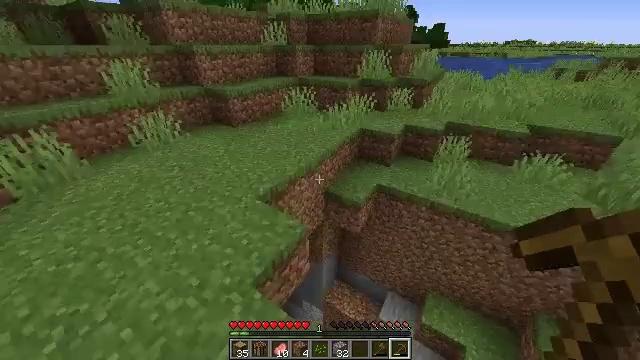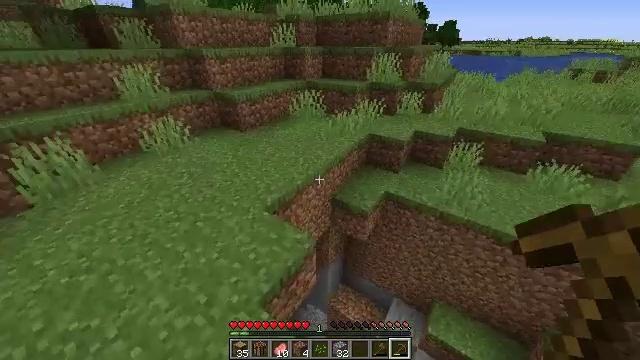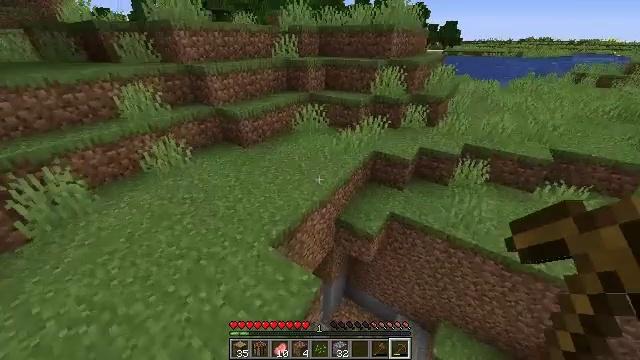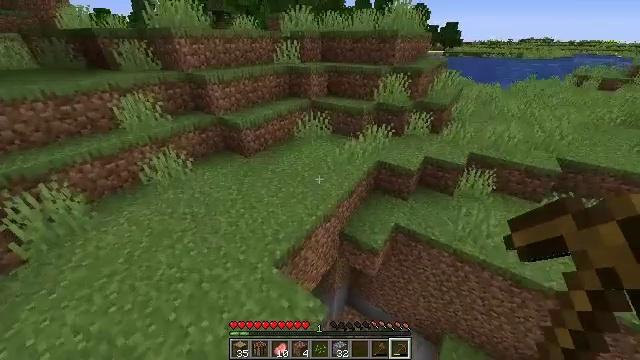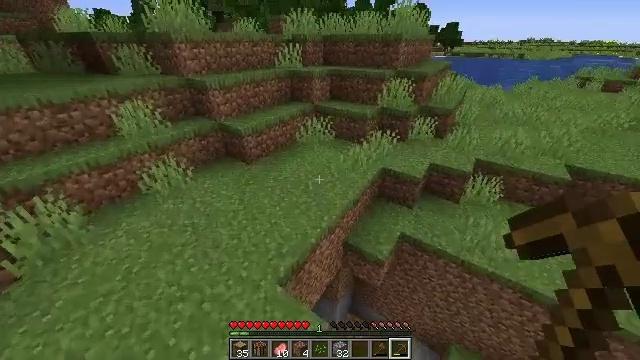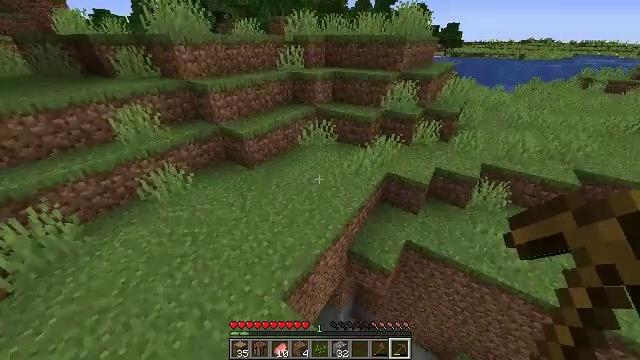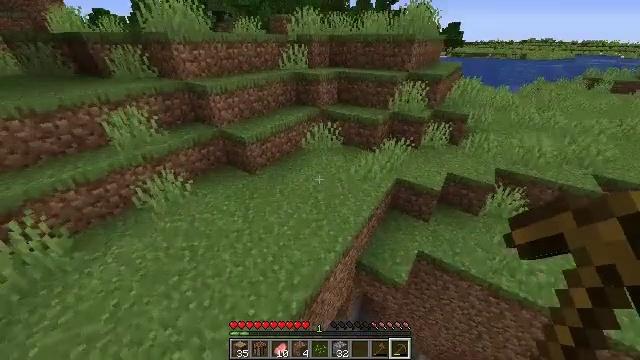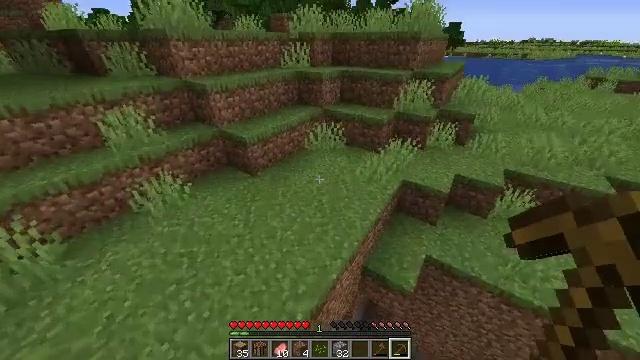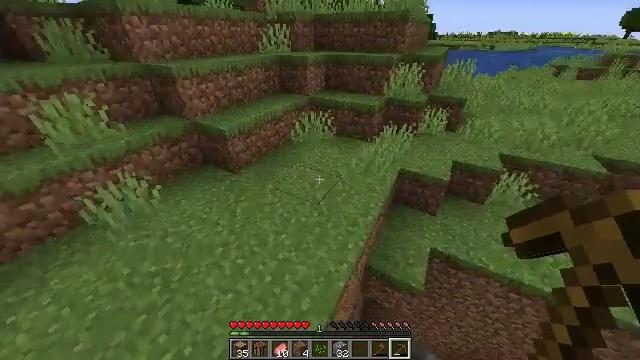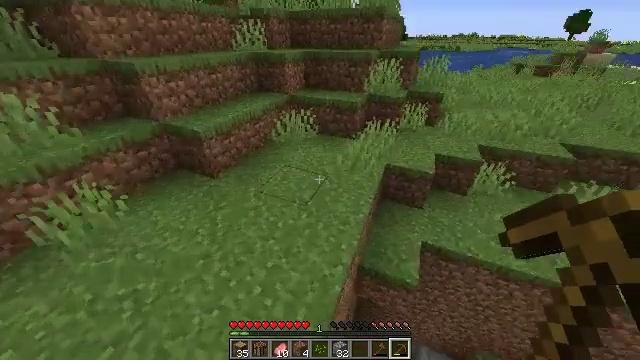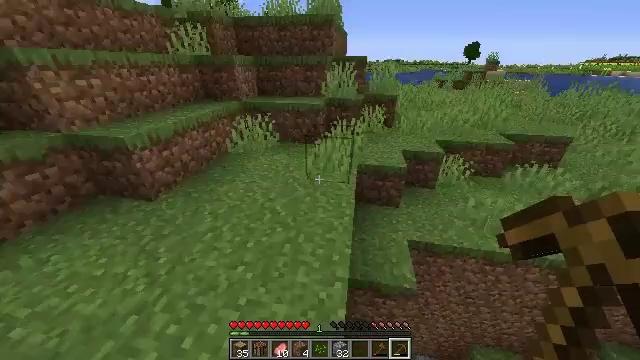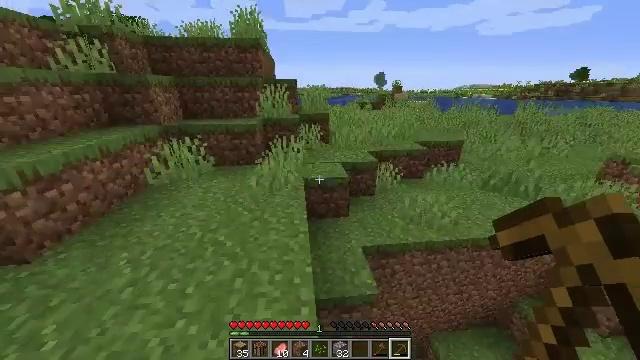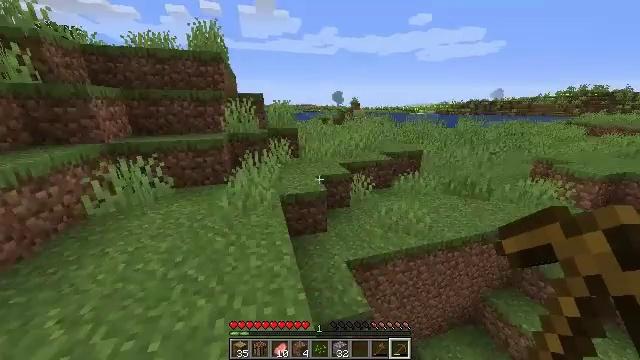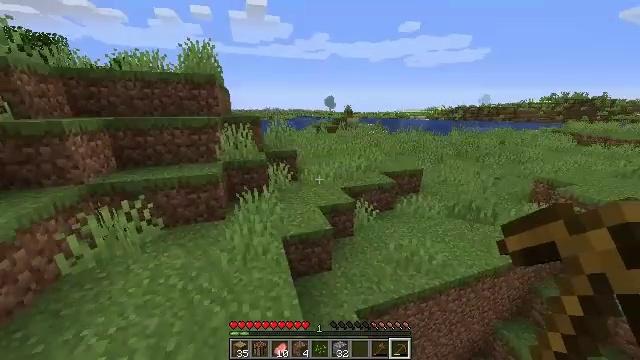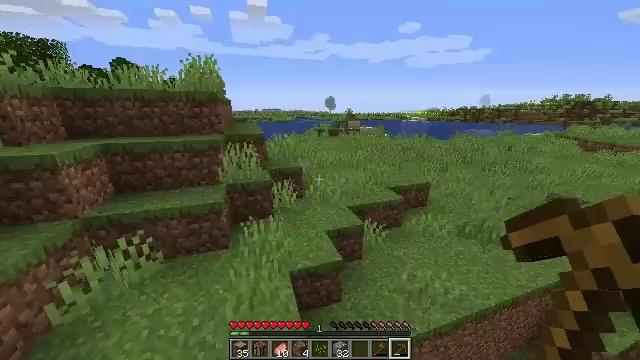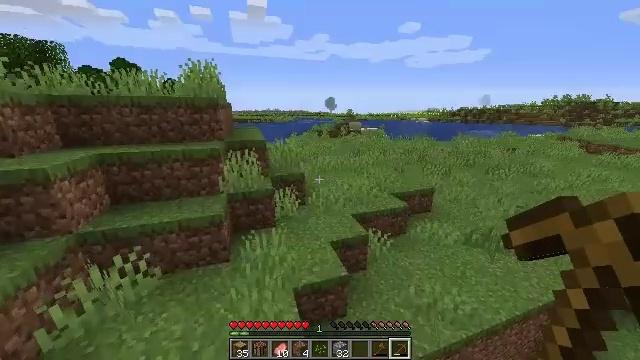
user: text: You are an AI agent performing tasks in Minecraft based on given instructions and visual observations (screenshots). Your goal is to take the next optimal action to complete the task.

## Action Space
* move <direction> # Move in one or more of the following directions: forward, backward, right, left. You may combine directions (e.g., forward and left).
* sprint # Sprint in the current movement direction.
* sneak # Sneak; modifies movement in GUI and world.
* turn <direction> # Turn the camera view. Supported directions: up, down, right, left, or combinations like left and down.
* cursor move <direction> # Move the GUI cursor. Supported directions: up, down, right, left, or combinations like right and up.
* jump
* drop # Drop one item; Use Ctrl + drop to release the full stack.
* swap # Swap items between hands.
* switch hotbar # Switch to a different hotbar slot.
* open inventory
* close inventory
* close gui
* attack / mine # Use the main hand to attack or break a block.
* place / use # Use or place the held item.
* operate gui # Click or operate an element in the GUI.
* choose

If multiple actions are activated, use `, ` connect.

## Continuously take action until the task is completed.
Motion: motion action
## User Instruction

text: Hunt a cow.
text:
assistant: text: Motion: move forward and move left, turn left, jump
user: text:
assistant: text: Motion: move forward and move left, jump
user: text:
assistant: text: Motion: move forward and move left, jump
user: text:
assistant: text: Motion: move forward and move left, jump
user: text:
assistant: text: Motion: move forward and move left, jump
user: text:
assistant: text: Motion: move forward and move left, jump
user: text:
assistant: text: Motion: move forward and move left, jump
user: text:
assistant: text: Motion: move forward, turn right and down, jump
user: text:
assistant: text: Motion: move forward, turn right
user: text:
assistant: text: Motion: move forward, turn right and up
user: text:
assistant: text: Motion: move forward, turn right and up, jump
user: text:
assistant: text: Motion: move forward, turn right and up, jump
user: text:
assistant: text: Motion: move forward, turn right, jump
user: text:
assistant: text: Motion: move forward, jump
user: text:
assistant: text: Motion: move forward, jump
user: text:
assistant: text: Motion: move forward, jump
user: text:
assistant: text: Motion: move forward
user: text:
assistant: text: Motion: move forward
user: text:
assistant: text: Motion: move forward
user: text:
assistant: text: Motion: move forward, jump
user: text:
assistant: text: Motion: move forward, jump
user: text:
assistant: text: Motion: move forward, jump
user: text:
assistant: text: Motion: move forward, jump
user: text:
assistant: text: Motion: move forward and move right, jump
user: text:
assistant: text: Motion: move forward and move right, jump
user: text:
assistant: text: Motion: move forward and move right, jump
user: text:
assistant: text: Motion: move forward and move right, jump
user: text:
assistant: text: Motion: move forward and move right, jump
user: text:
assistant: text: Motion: move forward and move right, jump
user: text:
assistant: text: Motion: move forward and move right, jump